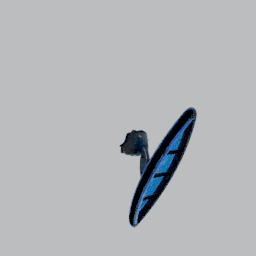
Label: lighting